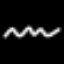
Label: squiggle